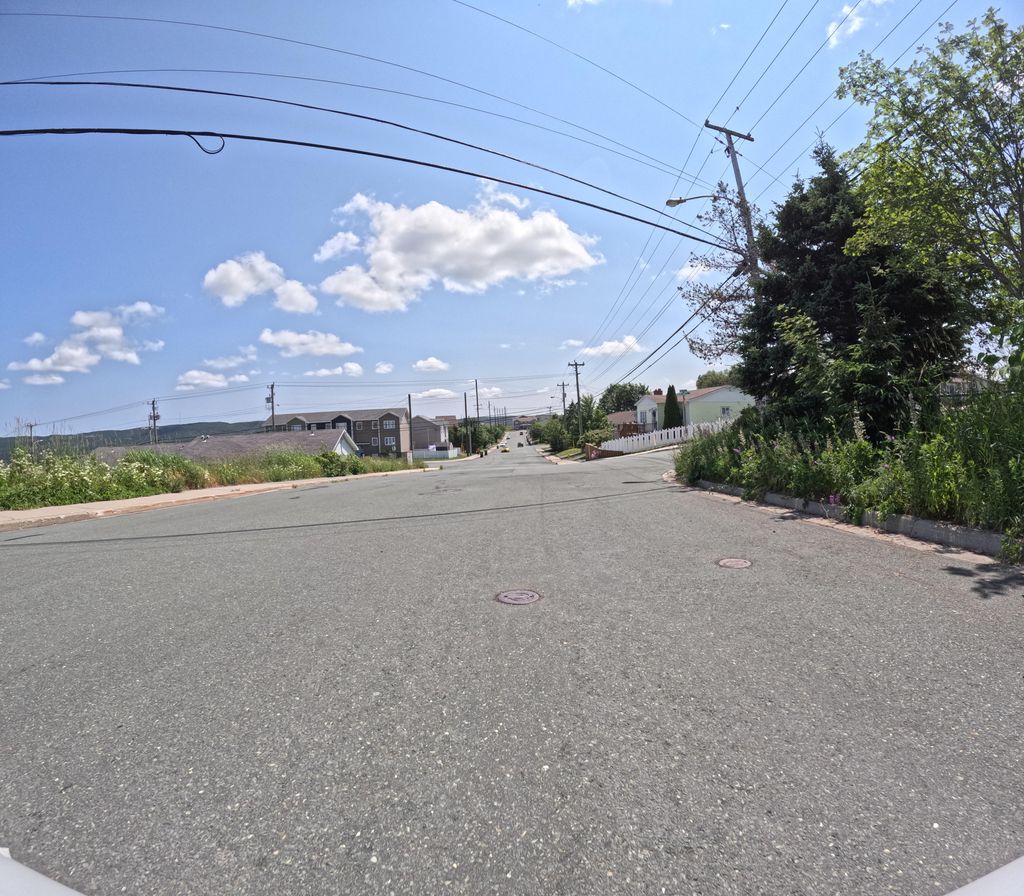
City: st_johns